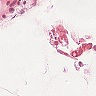
Metastatic tissue present: no